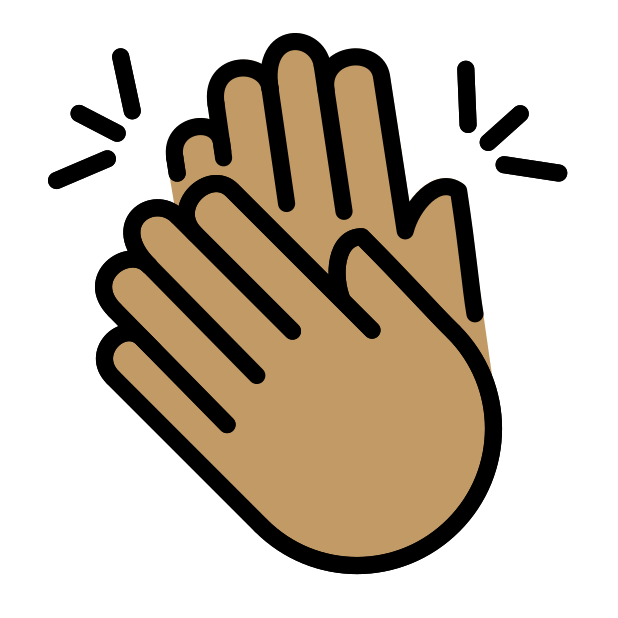
clapping hands: medium skin tone